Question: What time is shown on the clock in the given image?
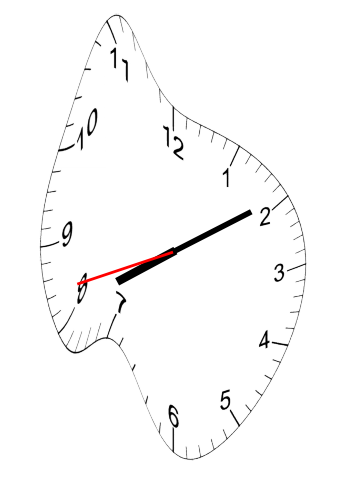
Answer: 08:09:42